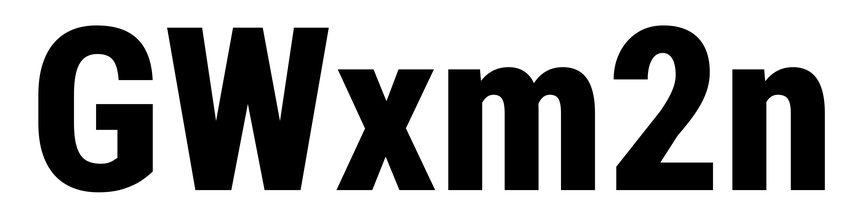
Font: Roboto_Condensed_ExtraBold